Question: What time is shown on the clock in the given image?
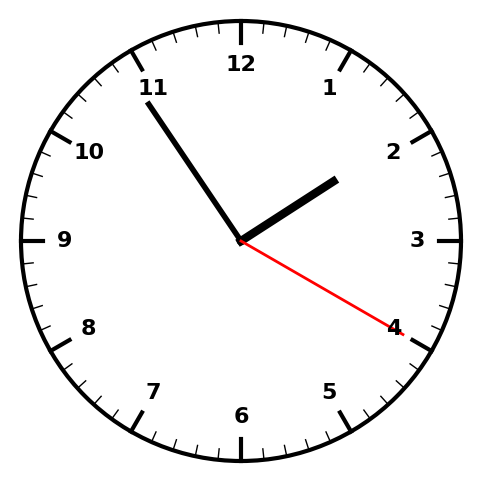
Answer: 01:54:20